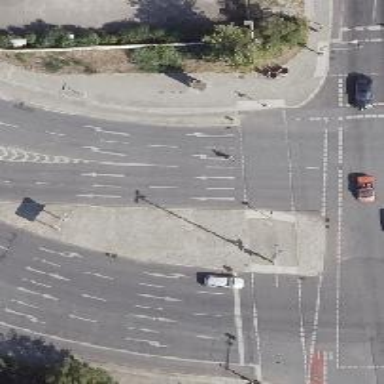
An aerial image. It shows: Secondary road with asphalt surface and cycle track on the right side.